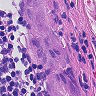
Metastatic tissue present: yes